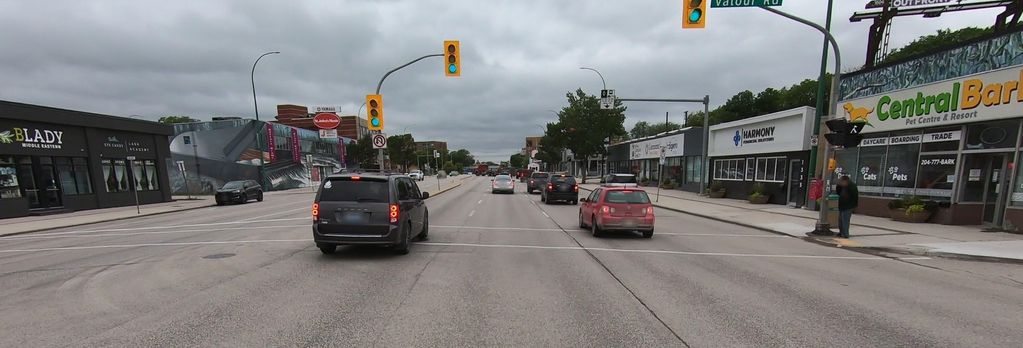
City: winnipeg